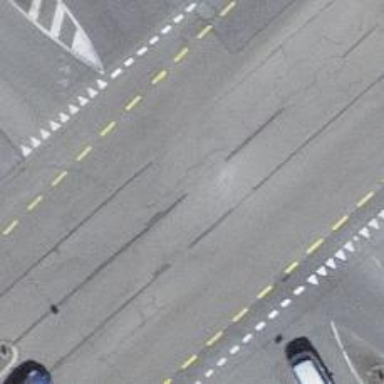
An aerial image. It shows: Traffic signals at road crossing.